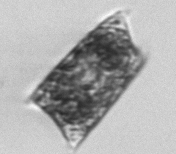
Label: Hemiaulus_membranaceus